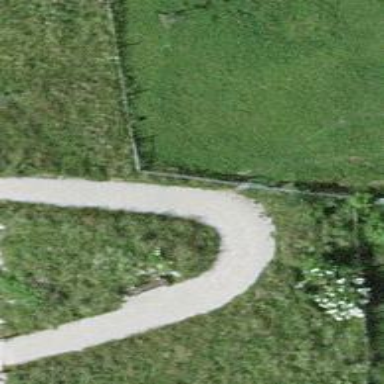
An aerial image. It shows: Path with fine gravel surface.